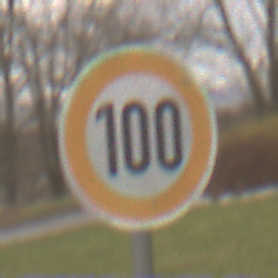
Verkehrszeichen: Geschwindigkeit100
Umgebung: Outdoor, Nature
Tageszeit: Midday
Wetter: Overcast
Licht: Natural
Jahreszeit: NotSpecified
Kontrast: LowContrast